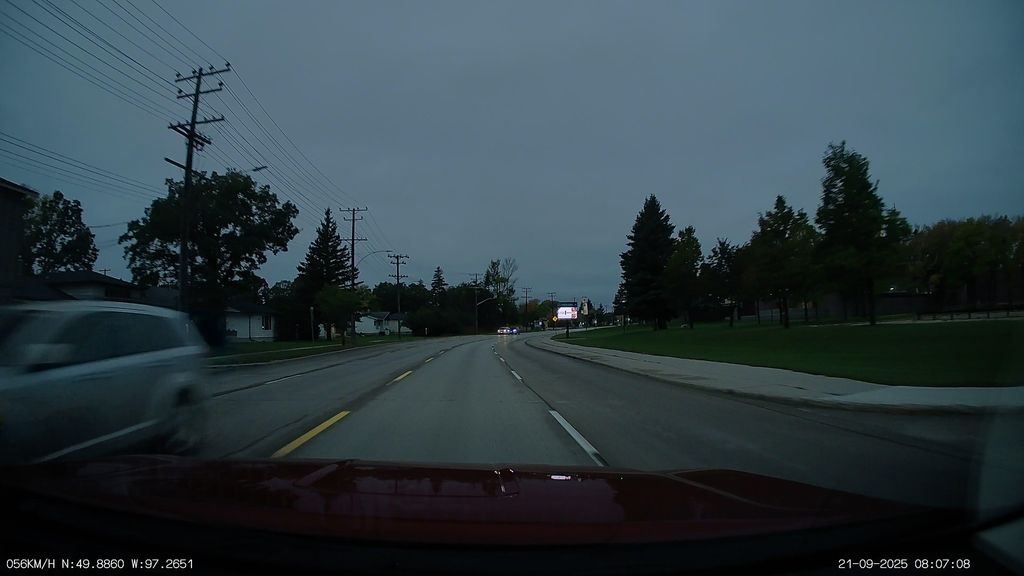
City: winnipeg